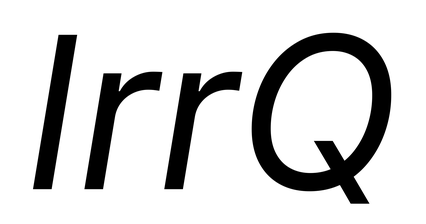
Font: Inter-Italic_Italic